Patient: sex F, age 69
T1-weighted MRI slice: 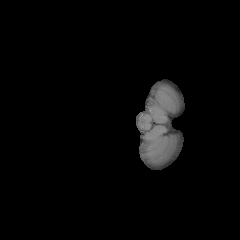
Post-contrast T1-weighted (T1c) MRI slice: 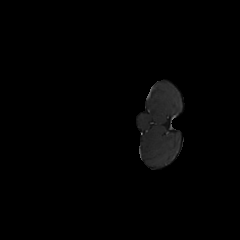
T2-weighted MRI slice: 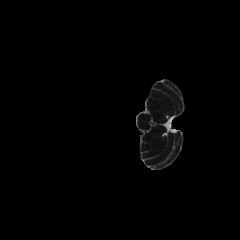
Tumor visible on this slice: no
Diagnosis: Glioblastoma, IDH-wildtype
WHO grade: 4